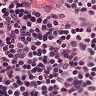
Metastatic tissue present: no